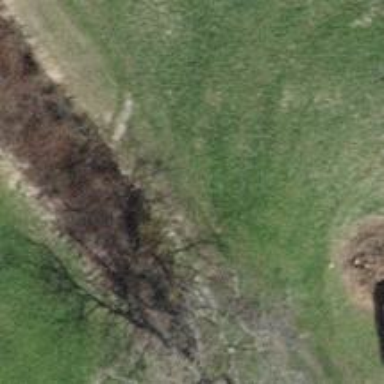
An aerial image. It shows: Path on the ground.